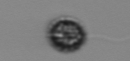
Label: Pseudochattonella_farcimen